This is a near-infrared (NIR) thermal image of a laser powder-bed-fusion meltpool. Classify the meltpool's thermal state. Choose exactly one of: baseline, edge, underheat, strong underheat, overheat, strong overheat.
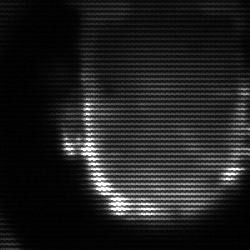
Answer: baseline